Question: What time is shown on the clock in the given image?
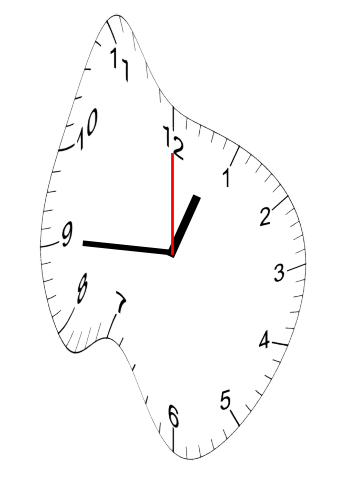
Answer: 12:45:00